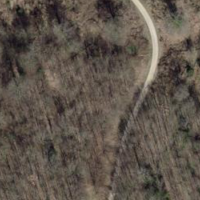
EUNIS habitat code: 41
Species observed at this site:
Juglans regia